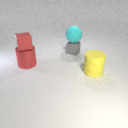
small gray rubber cube behind large red metal cylinder